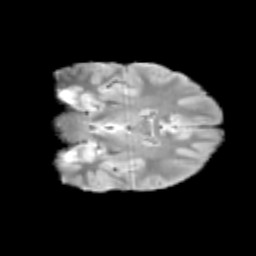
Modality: T2w
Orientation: coronal
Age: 12
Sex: male
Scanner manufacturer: siemens
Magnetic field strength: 3 T
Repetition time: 3.8 s
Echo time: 0.07 s